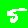
Digit: 5